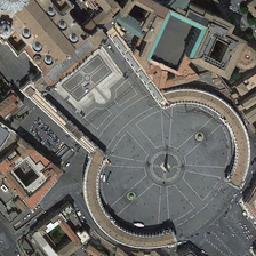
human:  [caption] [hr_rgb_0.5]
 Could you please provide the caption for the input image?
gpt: Square ground is gray.

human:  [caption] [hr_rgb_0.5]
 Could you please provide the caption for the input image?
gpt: The shape of the square looks like a lantern.

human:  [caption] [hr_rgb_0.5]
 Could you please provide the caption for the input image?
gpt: The shape of a square looks like a lantern to.

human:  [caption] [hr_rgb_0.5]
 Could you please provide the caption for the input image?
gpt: The ground of the square is gray.

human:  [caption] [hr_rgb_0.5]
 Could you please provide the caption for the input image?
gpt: The shape of a square looks like a lantern to.